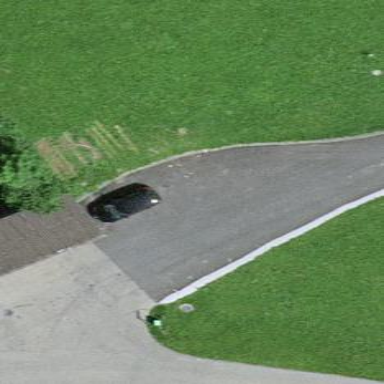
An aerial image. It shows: Parking area with surface.